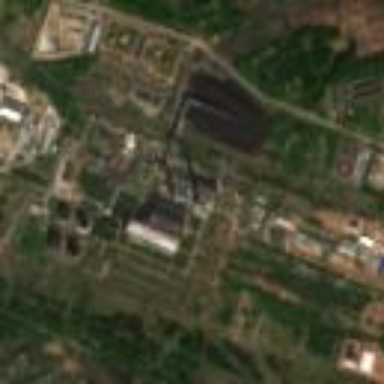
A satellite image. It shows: Industrial area with power plant.